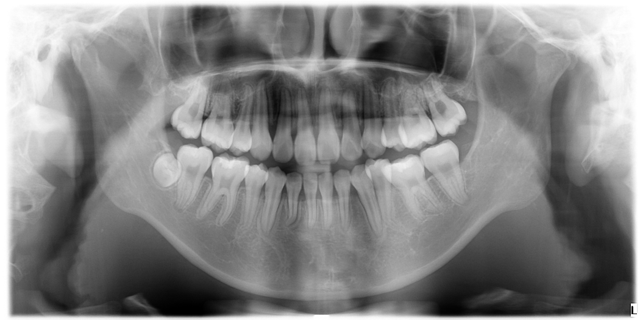
adult